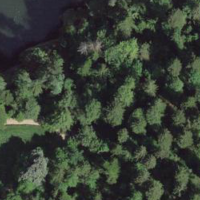
EUNIS habitat code: 44
Species observed at this site:
Cardamine heptaphylla